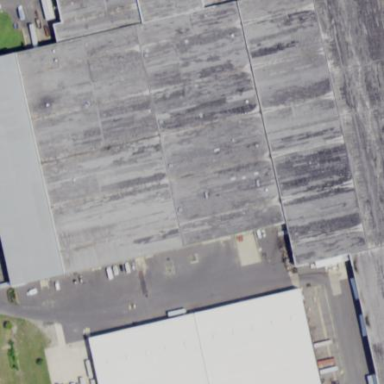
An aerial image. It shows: Warehouse building.